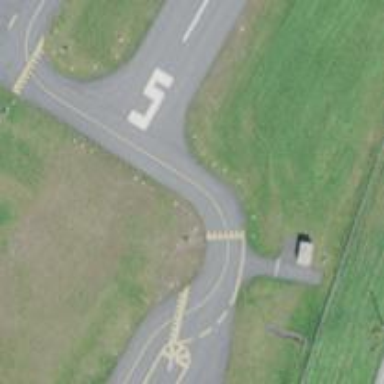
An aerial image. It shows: Image of taxiway at airport.